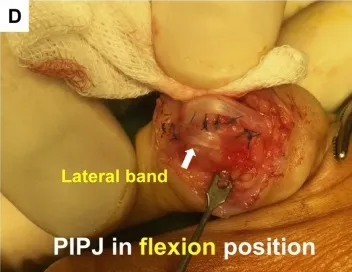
Lateral band is located stably in situ after repair of ruptured retinacular ligament).
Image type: endoscopy (gi_endoscopy)